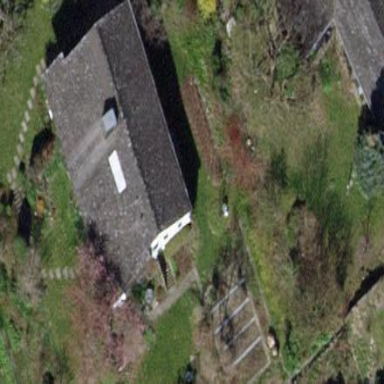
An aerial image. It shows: Detached building with gabled roof.